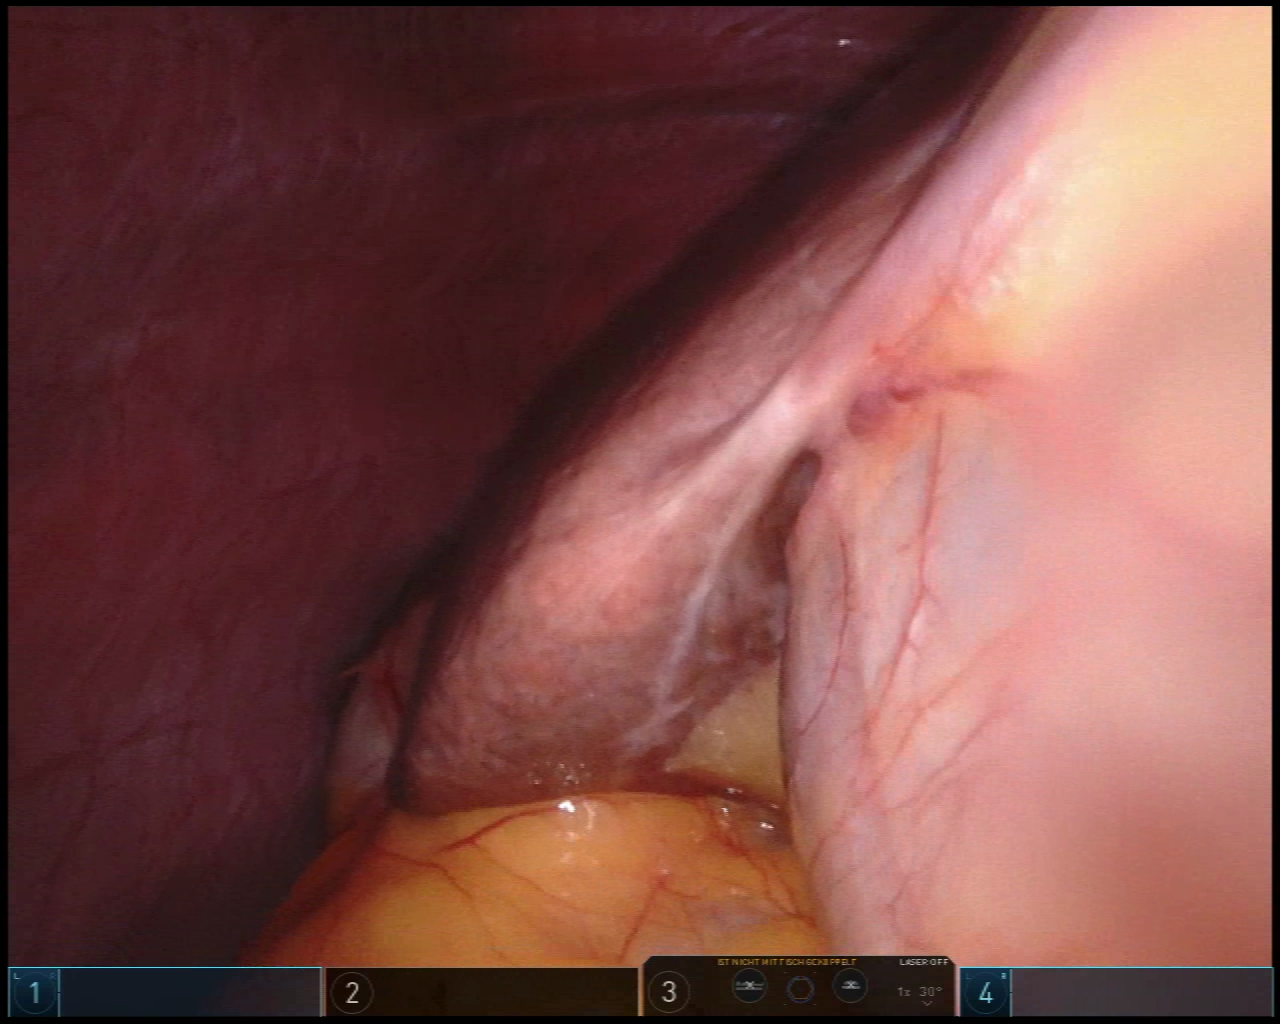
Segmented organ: liver
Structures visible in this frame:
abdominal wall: yes
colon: yes
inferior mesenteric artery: no
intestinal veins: no
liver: yes
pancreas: no
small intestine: no
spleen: no
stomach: yes
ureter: no
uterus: no
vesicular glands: no